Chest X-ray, AP view. Patient: 63 years old, sex F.
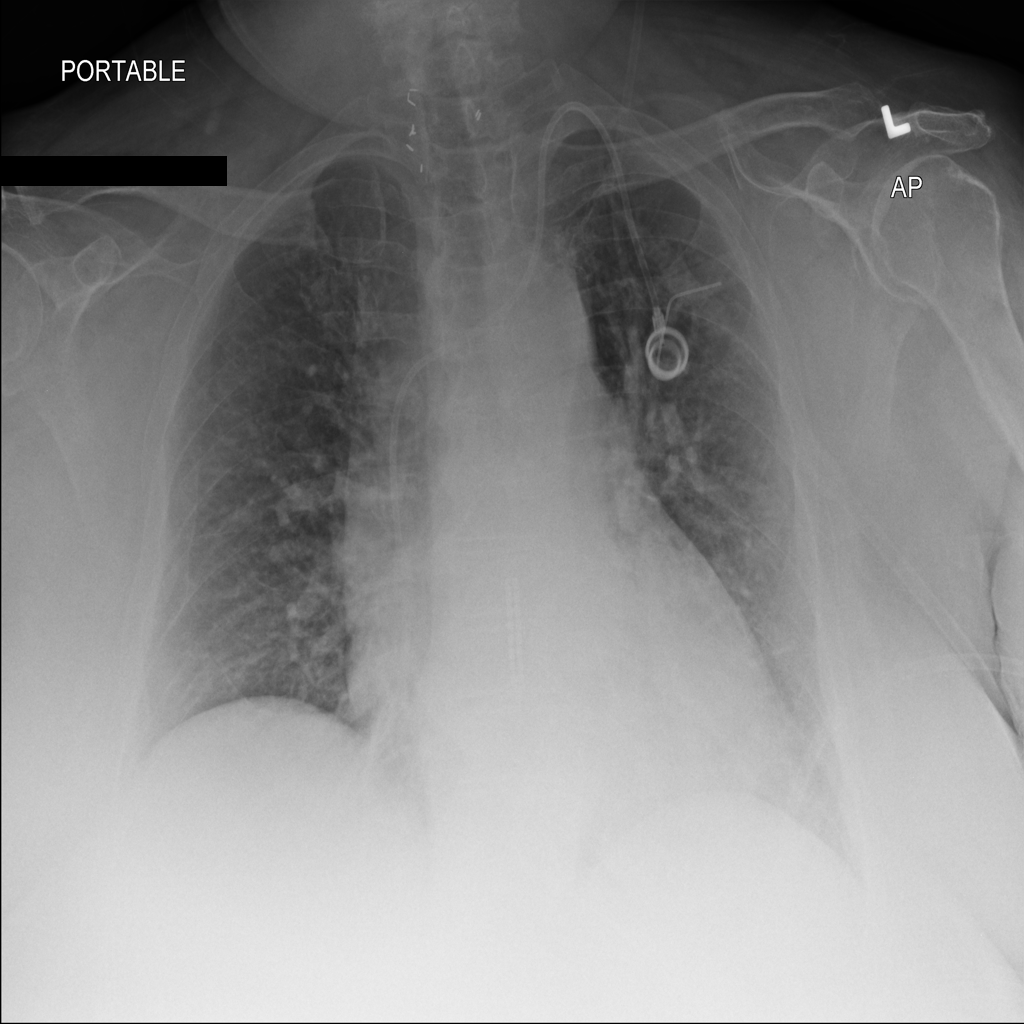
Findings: No Finding